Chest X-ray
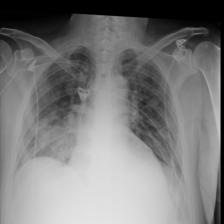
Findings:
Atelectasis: positive
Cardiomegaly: negative
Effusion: positive
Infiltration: positive
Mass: negative
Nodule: negative
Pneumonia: negative
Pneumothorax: negative
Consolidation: negative
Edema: negative
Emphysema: negative
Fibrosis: negative
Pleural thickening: negative
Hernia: negative